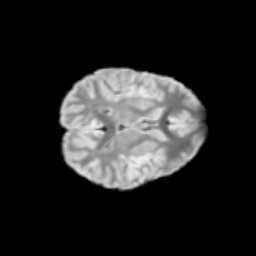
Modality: T2w
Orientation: axial
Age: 11
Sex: female
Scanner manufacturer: siemens
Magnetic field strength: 3 T
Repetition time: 3.8 s
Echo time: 0.07 s